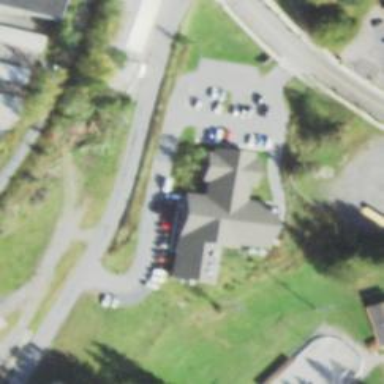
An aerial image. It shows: Veterinary facility.